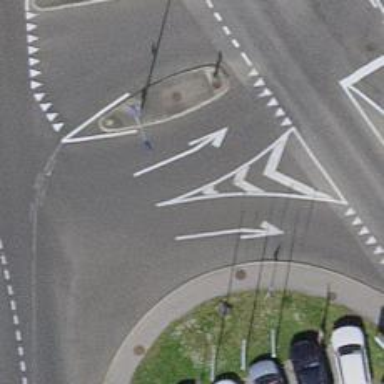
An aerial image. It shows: Secondary road with asphalt surface.